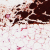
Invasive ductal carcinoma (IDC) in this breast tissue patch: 0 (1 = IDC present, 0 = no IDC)